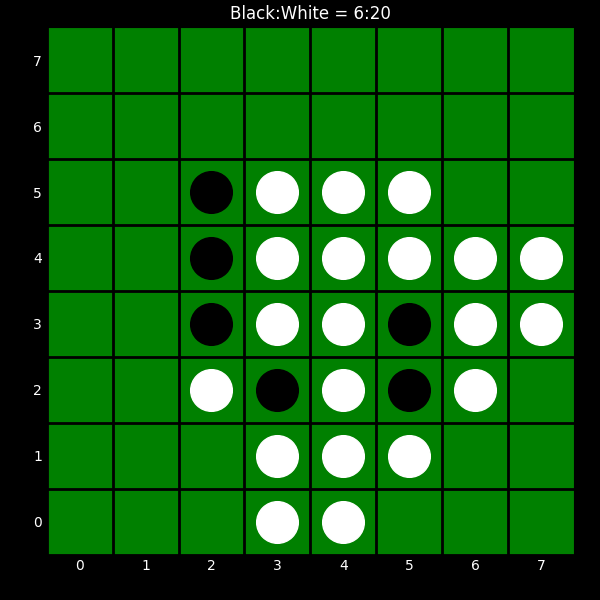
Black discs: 6
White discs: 20